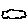
Label: cloud